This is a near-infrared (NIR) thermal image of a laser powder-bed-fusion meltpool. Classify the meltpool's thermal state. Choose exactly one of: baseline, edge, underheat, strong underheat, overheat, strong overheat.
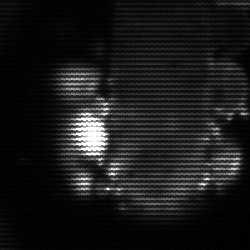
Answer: strong underheat